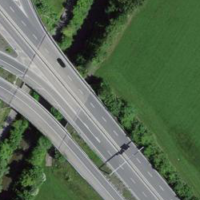
EUNIS habitat code: 57
Species observed at this site:
Juglans regia